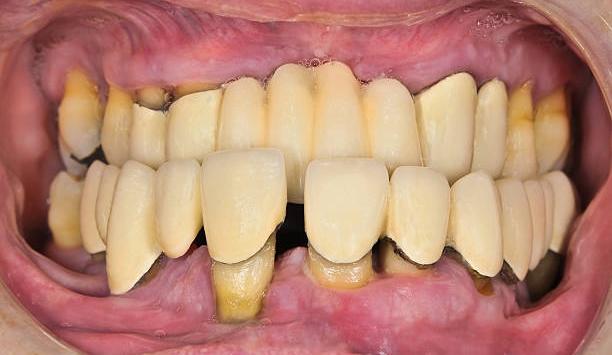
Condition: Calculus